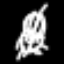
Label: chair